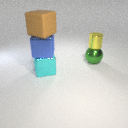
large blue metal cube below large brown rubber cube